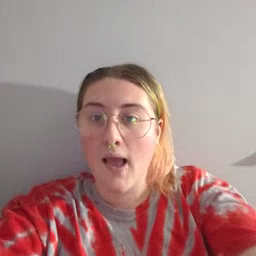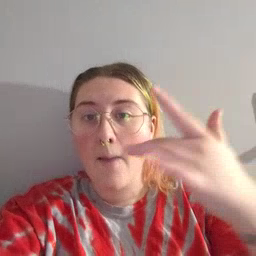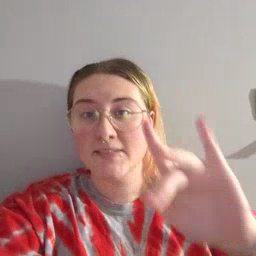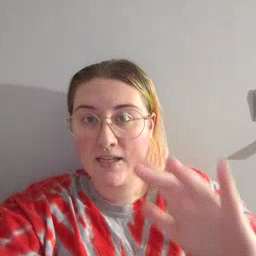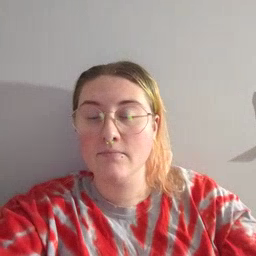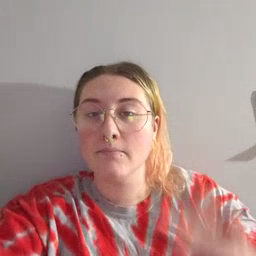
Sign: empty